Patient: sex M, age 64
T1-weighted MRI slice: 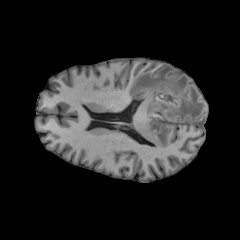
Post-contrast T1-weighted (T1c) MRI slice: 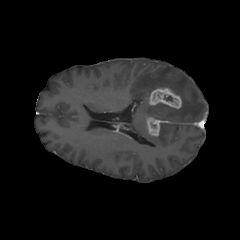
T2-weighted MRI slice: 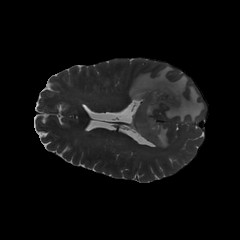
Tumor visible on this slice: yes
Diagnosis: Glioblastoma, IDH-wildtype
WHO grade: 4